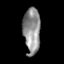
Tissue: skin
Cell type: Others
Senescence score: 0.7837
Nuclear area (px): 763
Mean DAPI intensity: 144.242